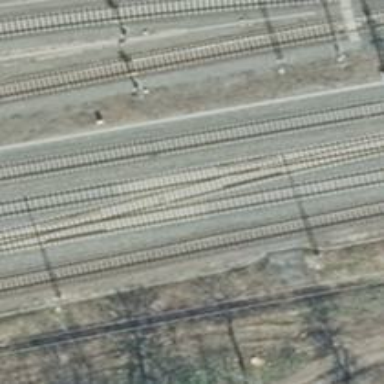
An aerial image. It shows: Siding railway line with electrified contact line for the trains.